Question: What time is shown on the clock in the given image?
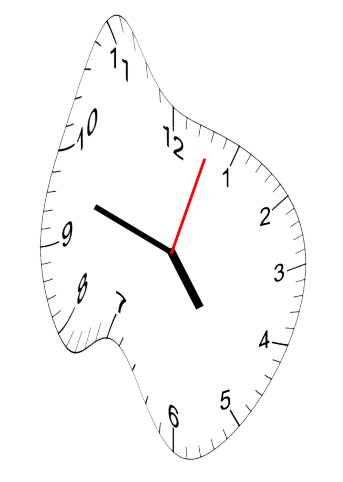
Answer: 04:48:03